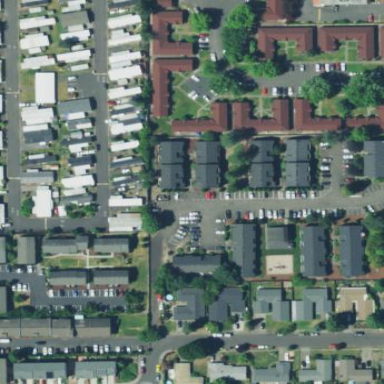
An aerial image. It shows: Residential area known as trailer park.